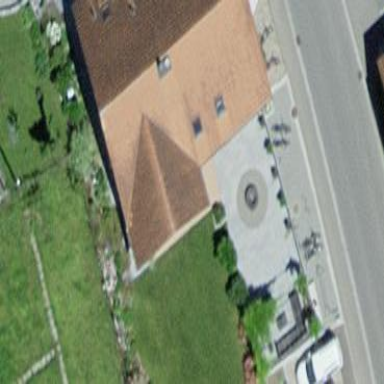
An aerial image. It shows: Simple house.